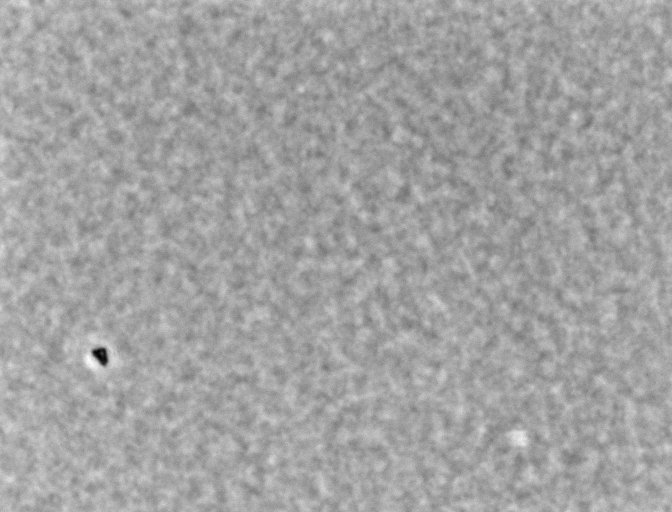
Phase contrast microscopy, 60x objective, 3 h incubation